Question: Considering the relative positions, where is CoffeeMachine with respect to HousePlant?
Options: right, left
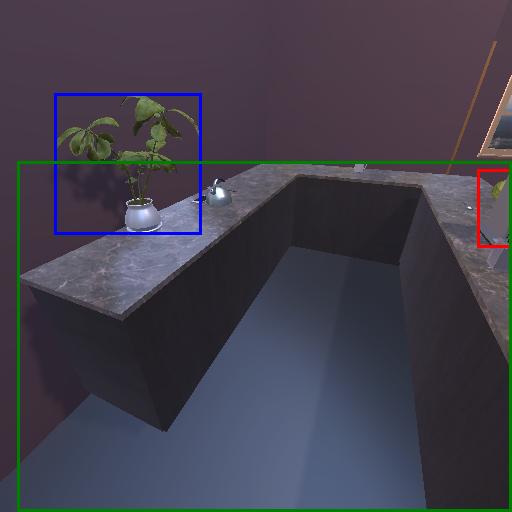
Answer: right